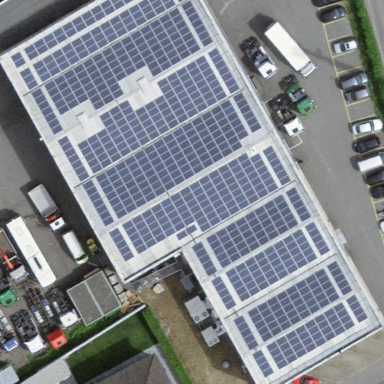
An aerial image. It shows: Small solar photovoltaic panel installation on roof generating electricity. The solar panel system consists of 85 modules.